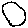
Label: circle